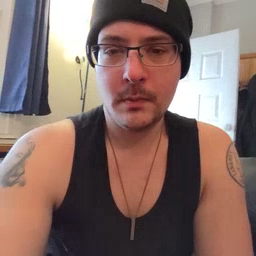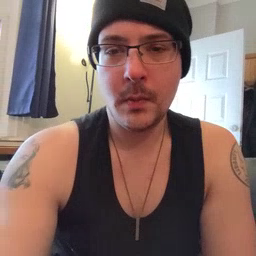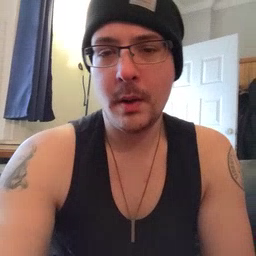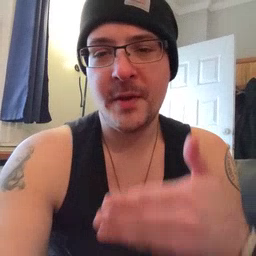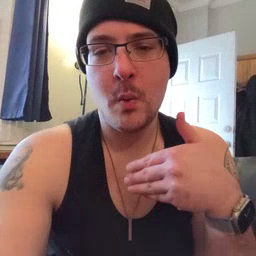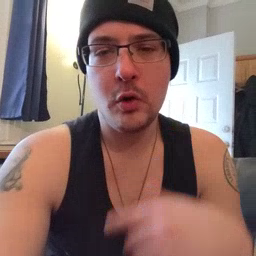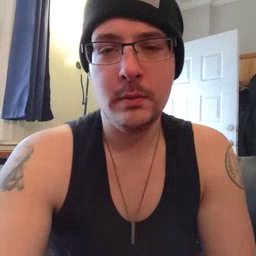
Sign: before